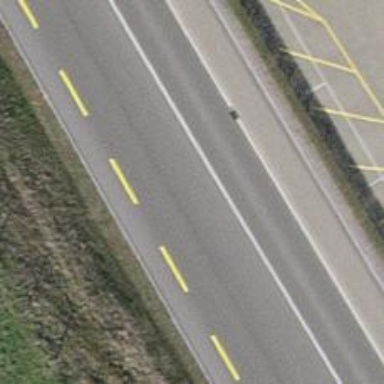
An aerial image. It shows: Secondary road with asphalt surface. There is designated lane for cyclists on the left side.